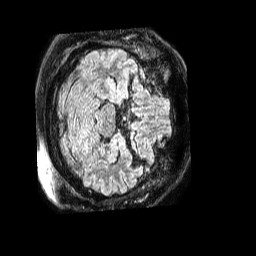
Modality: FLAIR
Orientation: axial
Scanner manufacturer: philips
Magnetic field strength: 1.5 T
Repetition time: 4.8 s
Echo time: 0.3153 s